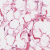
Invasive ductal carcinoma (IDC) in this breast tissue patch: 0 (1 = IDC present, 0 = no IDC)